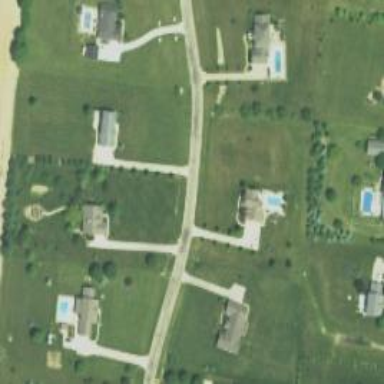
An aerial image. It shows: Driveway.